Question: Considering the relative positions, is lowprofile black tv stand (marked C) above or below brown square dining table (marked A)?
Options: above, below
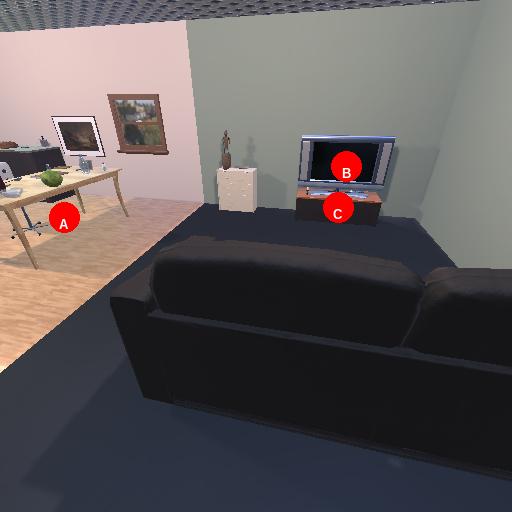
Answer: above